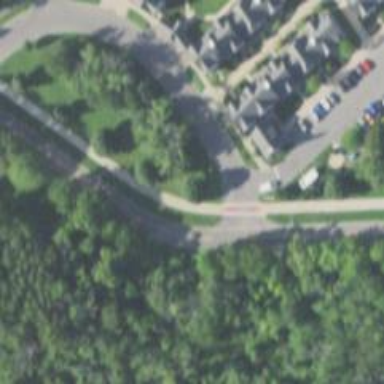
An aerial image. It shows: Marked road crossing.